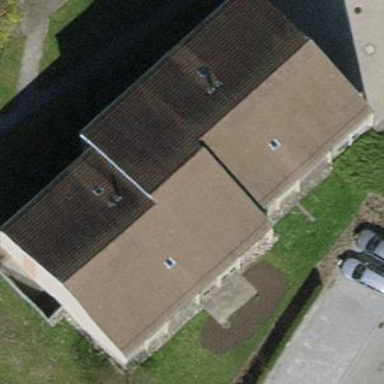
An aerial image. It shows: Building with tile roof.